Interaction volume radius: 5 \u00c5
Interaction volume height: 10 \u00c5
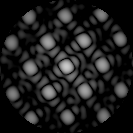
Disorder parameter: 0.09988